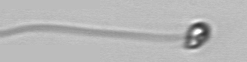
Label: flagellate